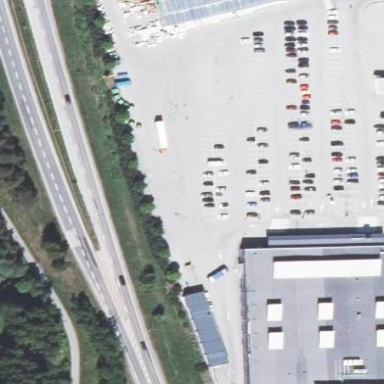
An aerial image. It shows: Parking area with surface.